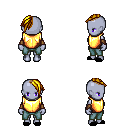
a pixel art fantasy rpg character, female body template, dark elf, purple skin, gold chest armor, teal pants, blonde long mohawk hairstyle, leather bracers, black slippers, four views (front, back, left, right), 2x2 character sprite sheet, small pixel art, hard edges, no anti-aliasing